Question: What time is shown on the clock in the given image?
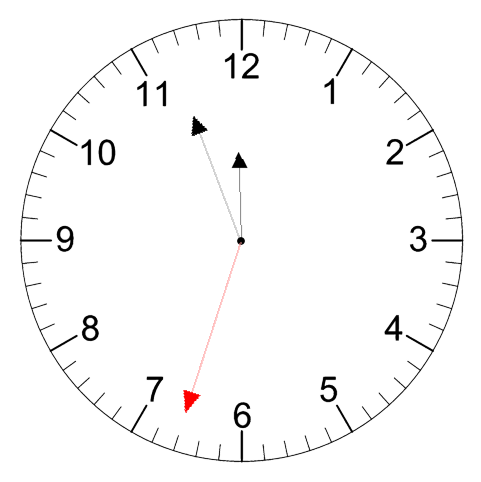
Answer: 11:56:33